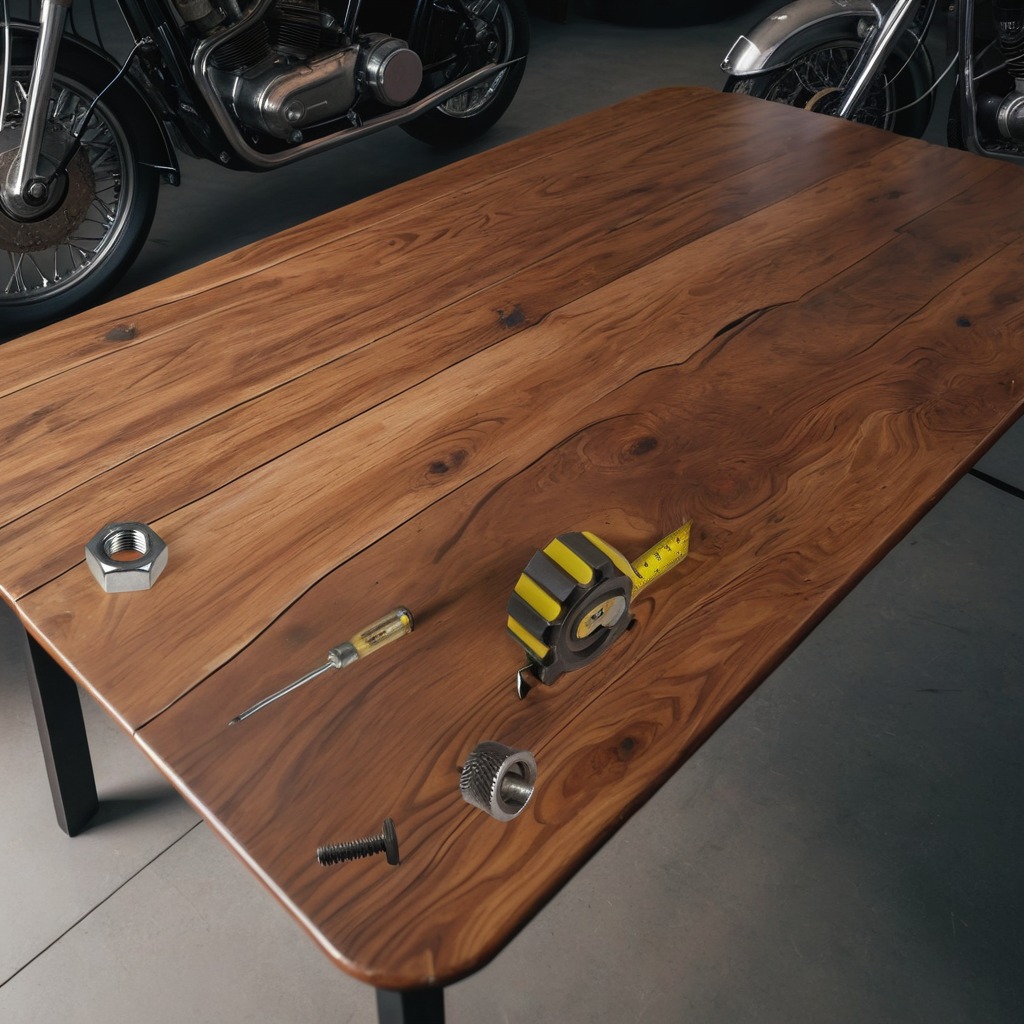
A steel gear with teeth, a measuring tape, a metal machine screw, a screwdriver, and a metal nut are lying on an oil-spilled wooden table in a vintage motorcycle garage.